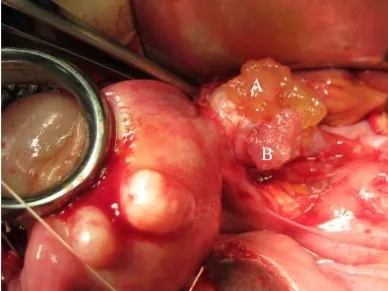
Gross appearance of tumors A and B at laparotomy. Tumor A was composed of yellowish exophytic nodular excrescences, and the adjacent tumor B showed white exophytic papillary excrescences.
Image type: medical_photograph (other_medical_photograph)